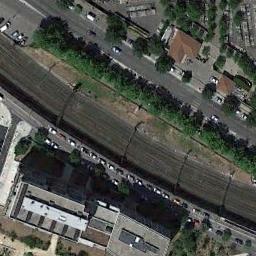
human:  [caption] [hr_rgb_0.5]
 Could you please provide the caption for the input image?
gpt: There are several buildings beside the railway .

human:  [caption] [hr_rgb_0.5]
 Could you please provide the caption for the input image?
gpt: There are three parallel railway lines here .

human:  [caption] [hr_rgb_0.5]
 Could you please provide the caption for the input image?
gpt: The railway is next to some trees and houses .

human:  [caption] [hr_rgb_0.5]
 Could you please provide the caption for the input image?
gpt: The railway is flanked by some buildings and a road is next to the railways .

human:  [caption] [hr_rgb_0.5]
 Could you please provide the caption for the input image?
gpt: There are some green trees and buildings beside the railway .